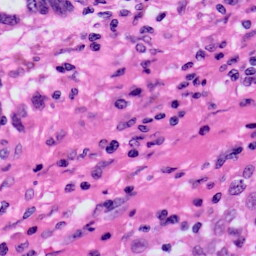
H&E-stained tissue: Skin